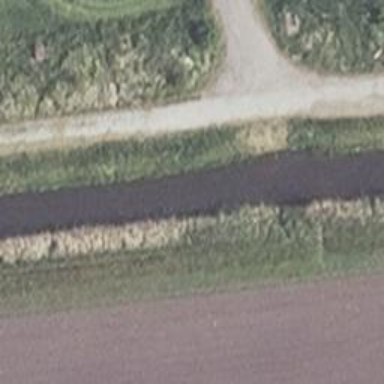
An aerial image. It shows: Culvert tunnel.